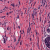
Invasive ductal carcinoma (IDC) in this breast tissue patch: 1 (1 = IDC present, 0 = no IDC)